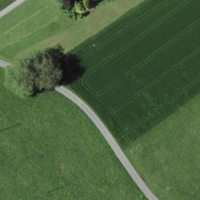
EUNIS habitat code: 52
Species observed at this site:
Allium ursinum
Ficaria verna